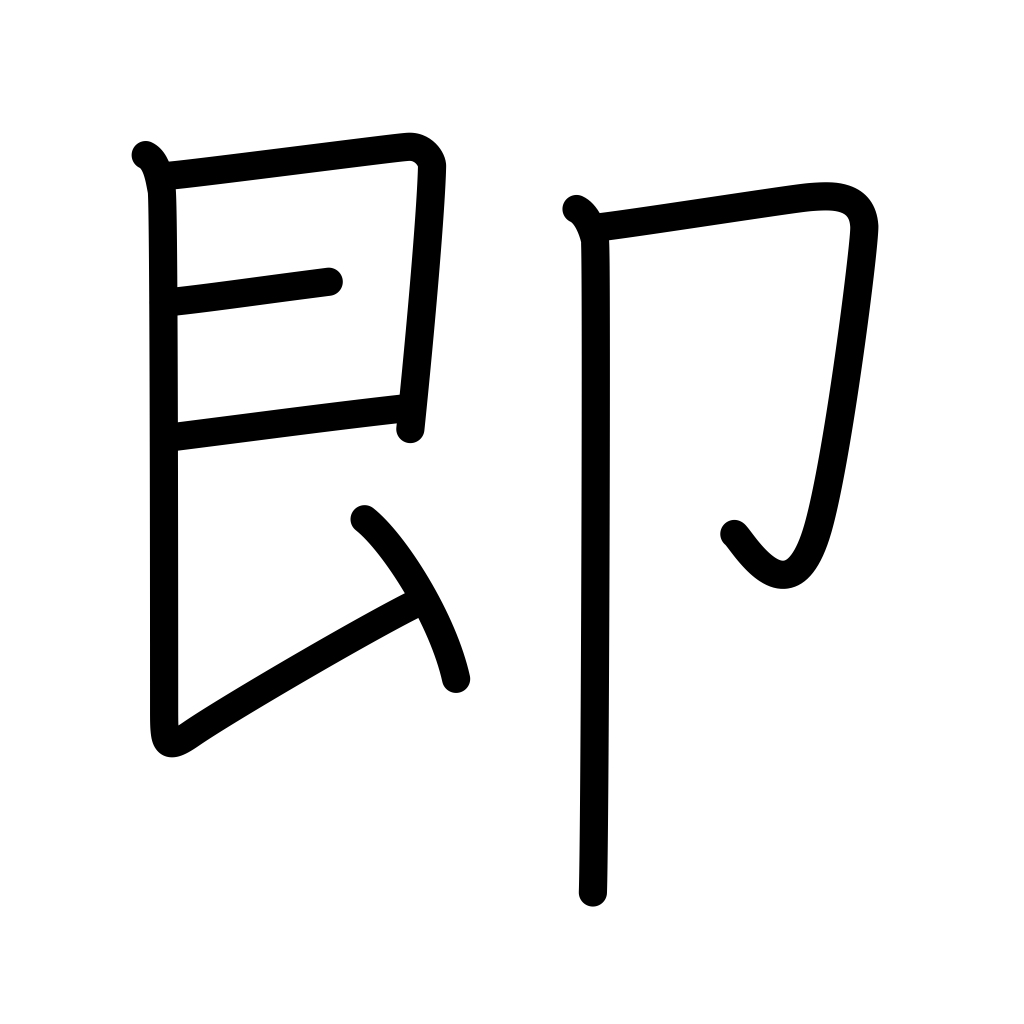
Meaning: instant, namely, as is, conform, agree, adapt